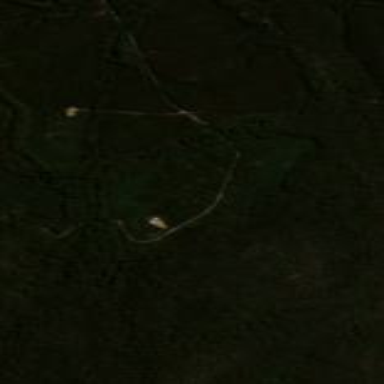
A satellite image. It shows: Forestry area.